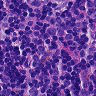
Metastatic tissue present: no